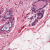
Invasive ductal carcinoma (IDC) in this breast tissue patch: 0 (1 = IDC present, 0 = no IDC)